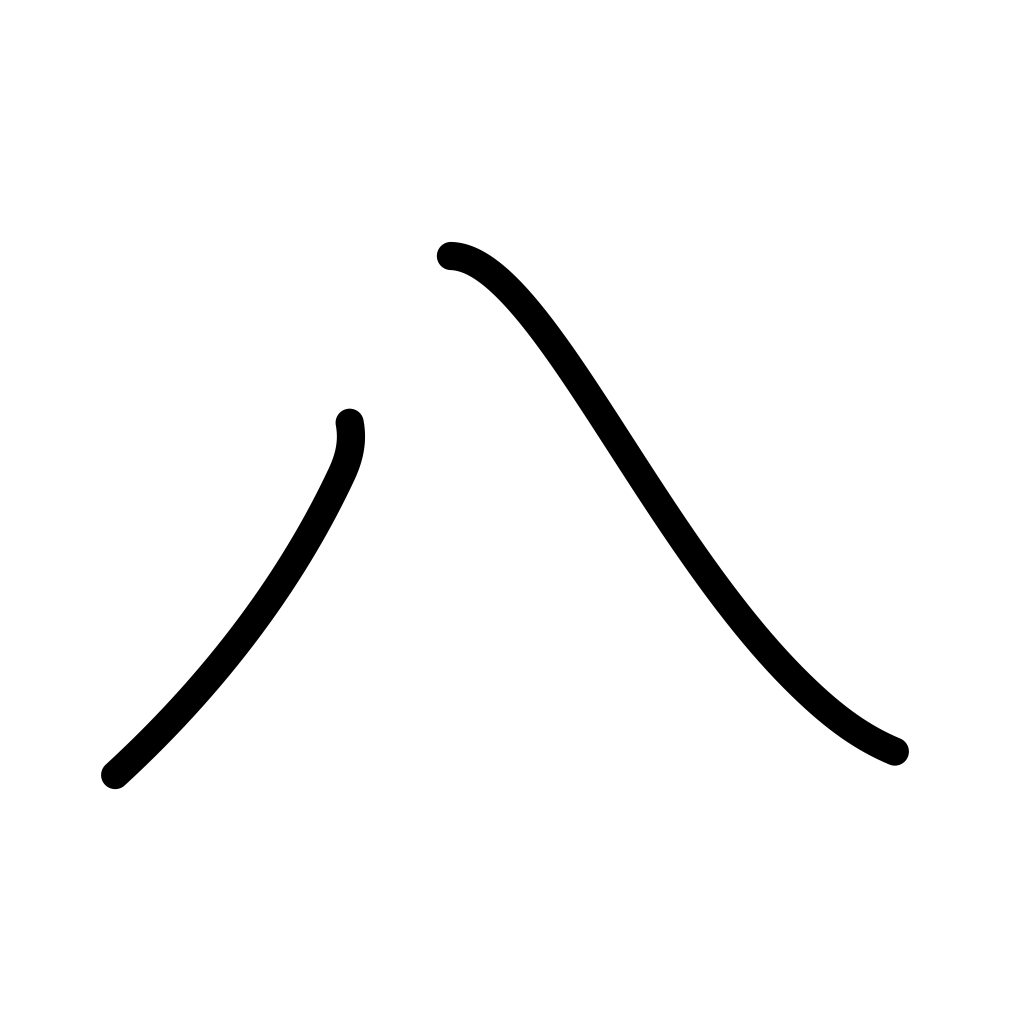
Meaning: eight